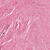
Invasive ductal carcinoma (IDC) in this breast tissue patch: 1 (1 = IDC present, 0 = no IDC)